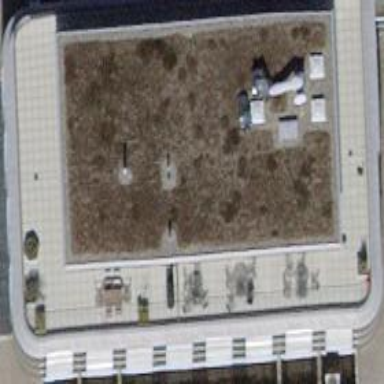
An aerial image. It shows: Office building with flat roof.